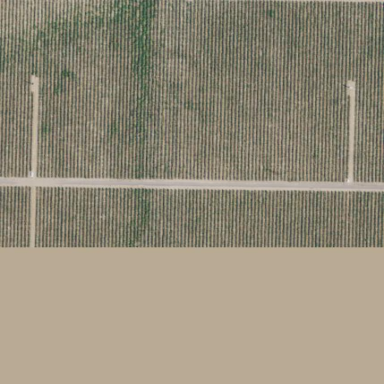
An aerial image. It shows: Vineyard growing grapes.